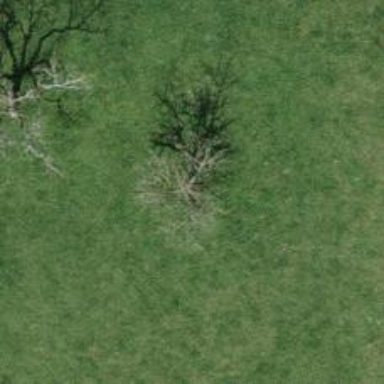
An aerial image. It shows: Agricultural area with tree.